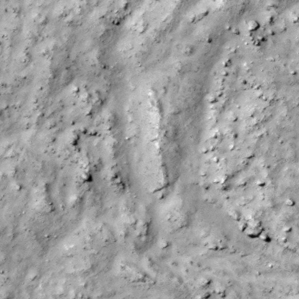
Label: non_frost